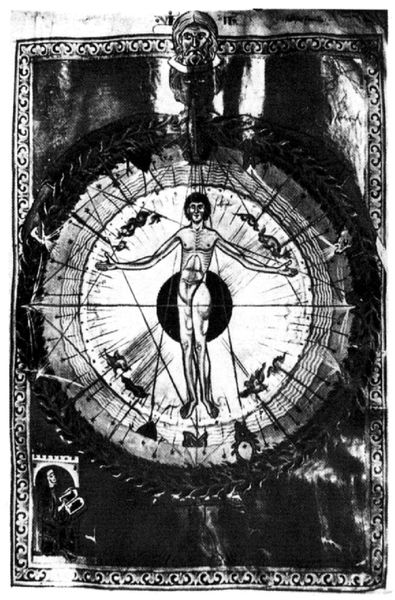
Titel: Liber divinorum operum
Künstler: Hildegard von Bingen
Standort: Lucca, Biblioteca Governativa (EU - I)
Schlagwörter: gott, kopf, körper, mann, nackt, weiß, frau, schwarz, tuch, teppich, arme, bibel, gesicht, mensch, kreis, rund, linien, bordüre, ornamente, tepich, foto, maske, buch, rippen, sterne, seite, nonne, punkt, kreise, fisch, jesus, mittelalter, opfer, fotographie, dreiecke, da vinci, tafeln, zyklus, astrologie, tierkreiszeichen